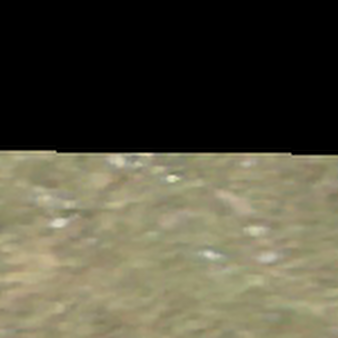
Label: other